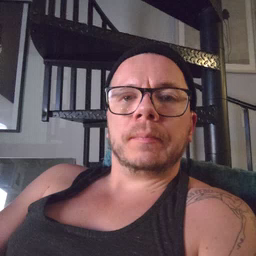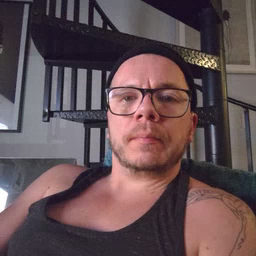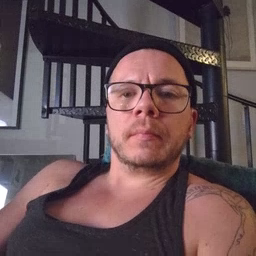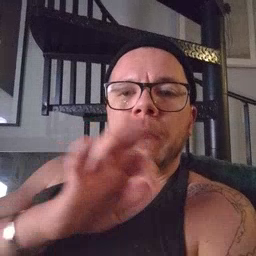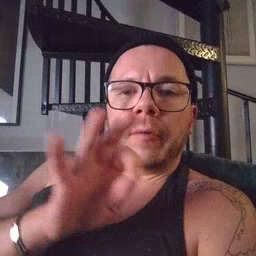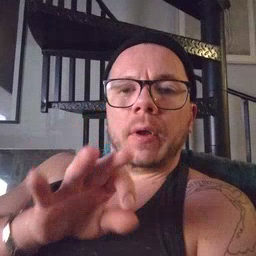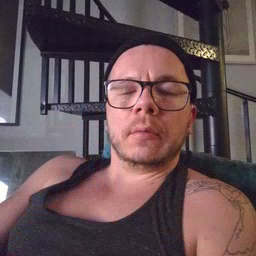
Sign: frenchfries